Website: bh-photo
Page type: store-pickup
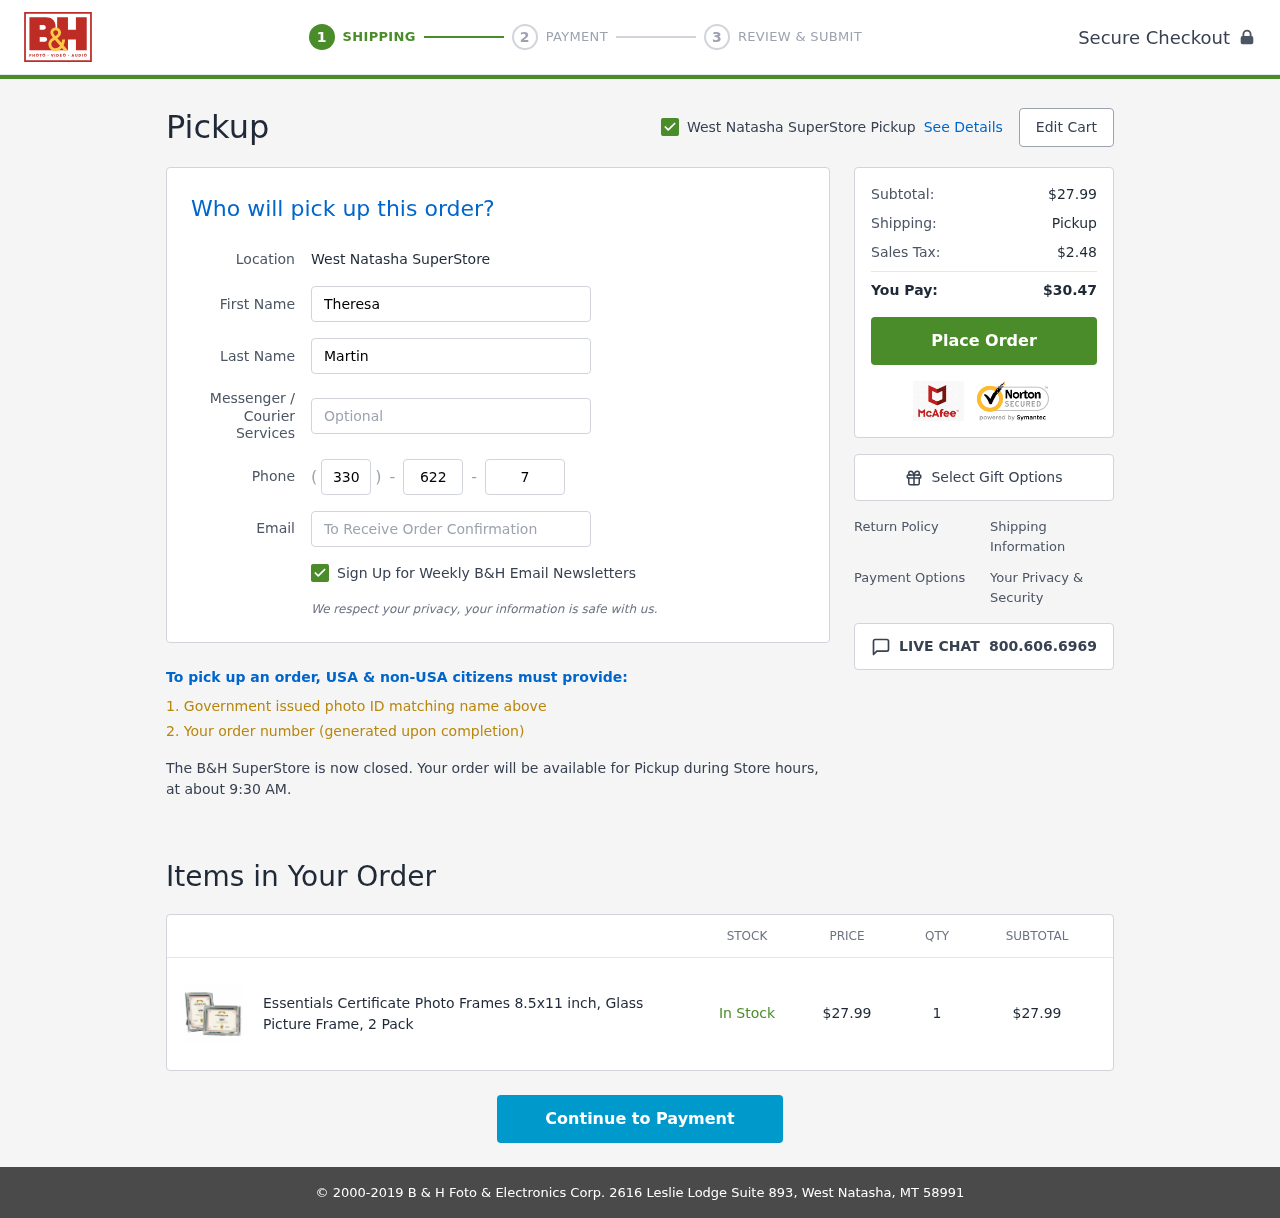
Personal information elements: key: PII_EMAIL
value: theresa_martin@gmail.com
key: PII_FIRSTNAME
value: Theresa
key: PII_LASTNAME
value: Martin
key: PII_LOCATION1_CITY
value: West Natasha SuperStore Pickup
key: PII_LOCATION1_CITY
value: West Natasha SuperStore
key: PII_PHONE_AREA
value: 330
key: PII_PHONE_PREFIX
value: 622
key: PII_PHONE_SUFFIX
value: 7321
Product elements: key: PRODUCT1_NAME
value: Essentials Certificate Photo Frames 8.5x11 inch, Glass Picture Frame, 2 Pack
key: PRODUCT1_PRICE
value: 27.99
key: PRODUCT1_QUANTITY
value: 1
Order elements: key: ORDER_SUBTOTAL
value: $27.99
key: ORDER_TAX
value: $2.48
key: ORDER_TOTAL
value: $30.47